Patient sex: F
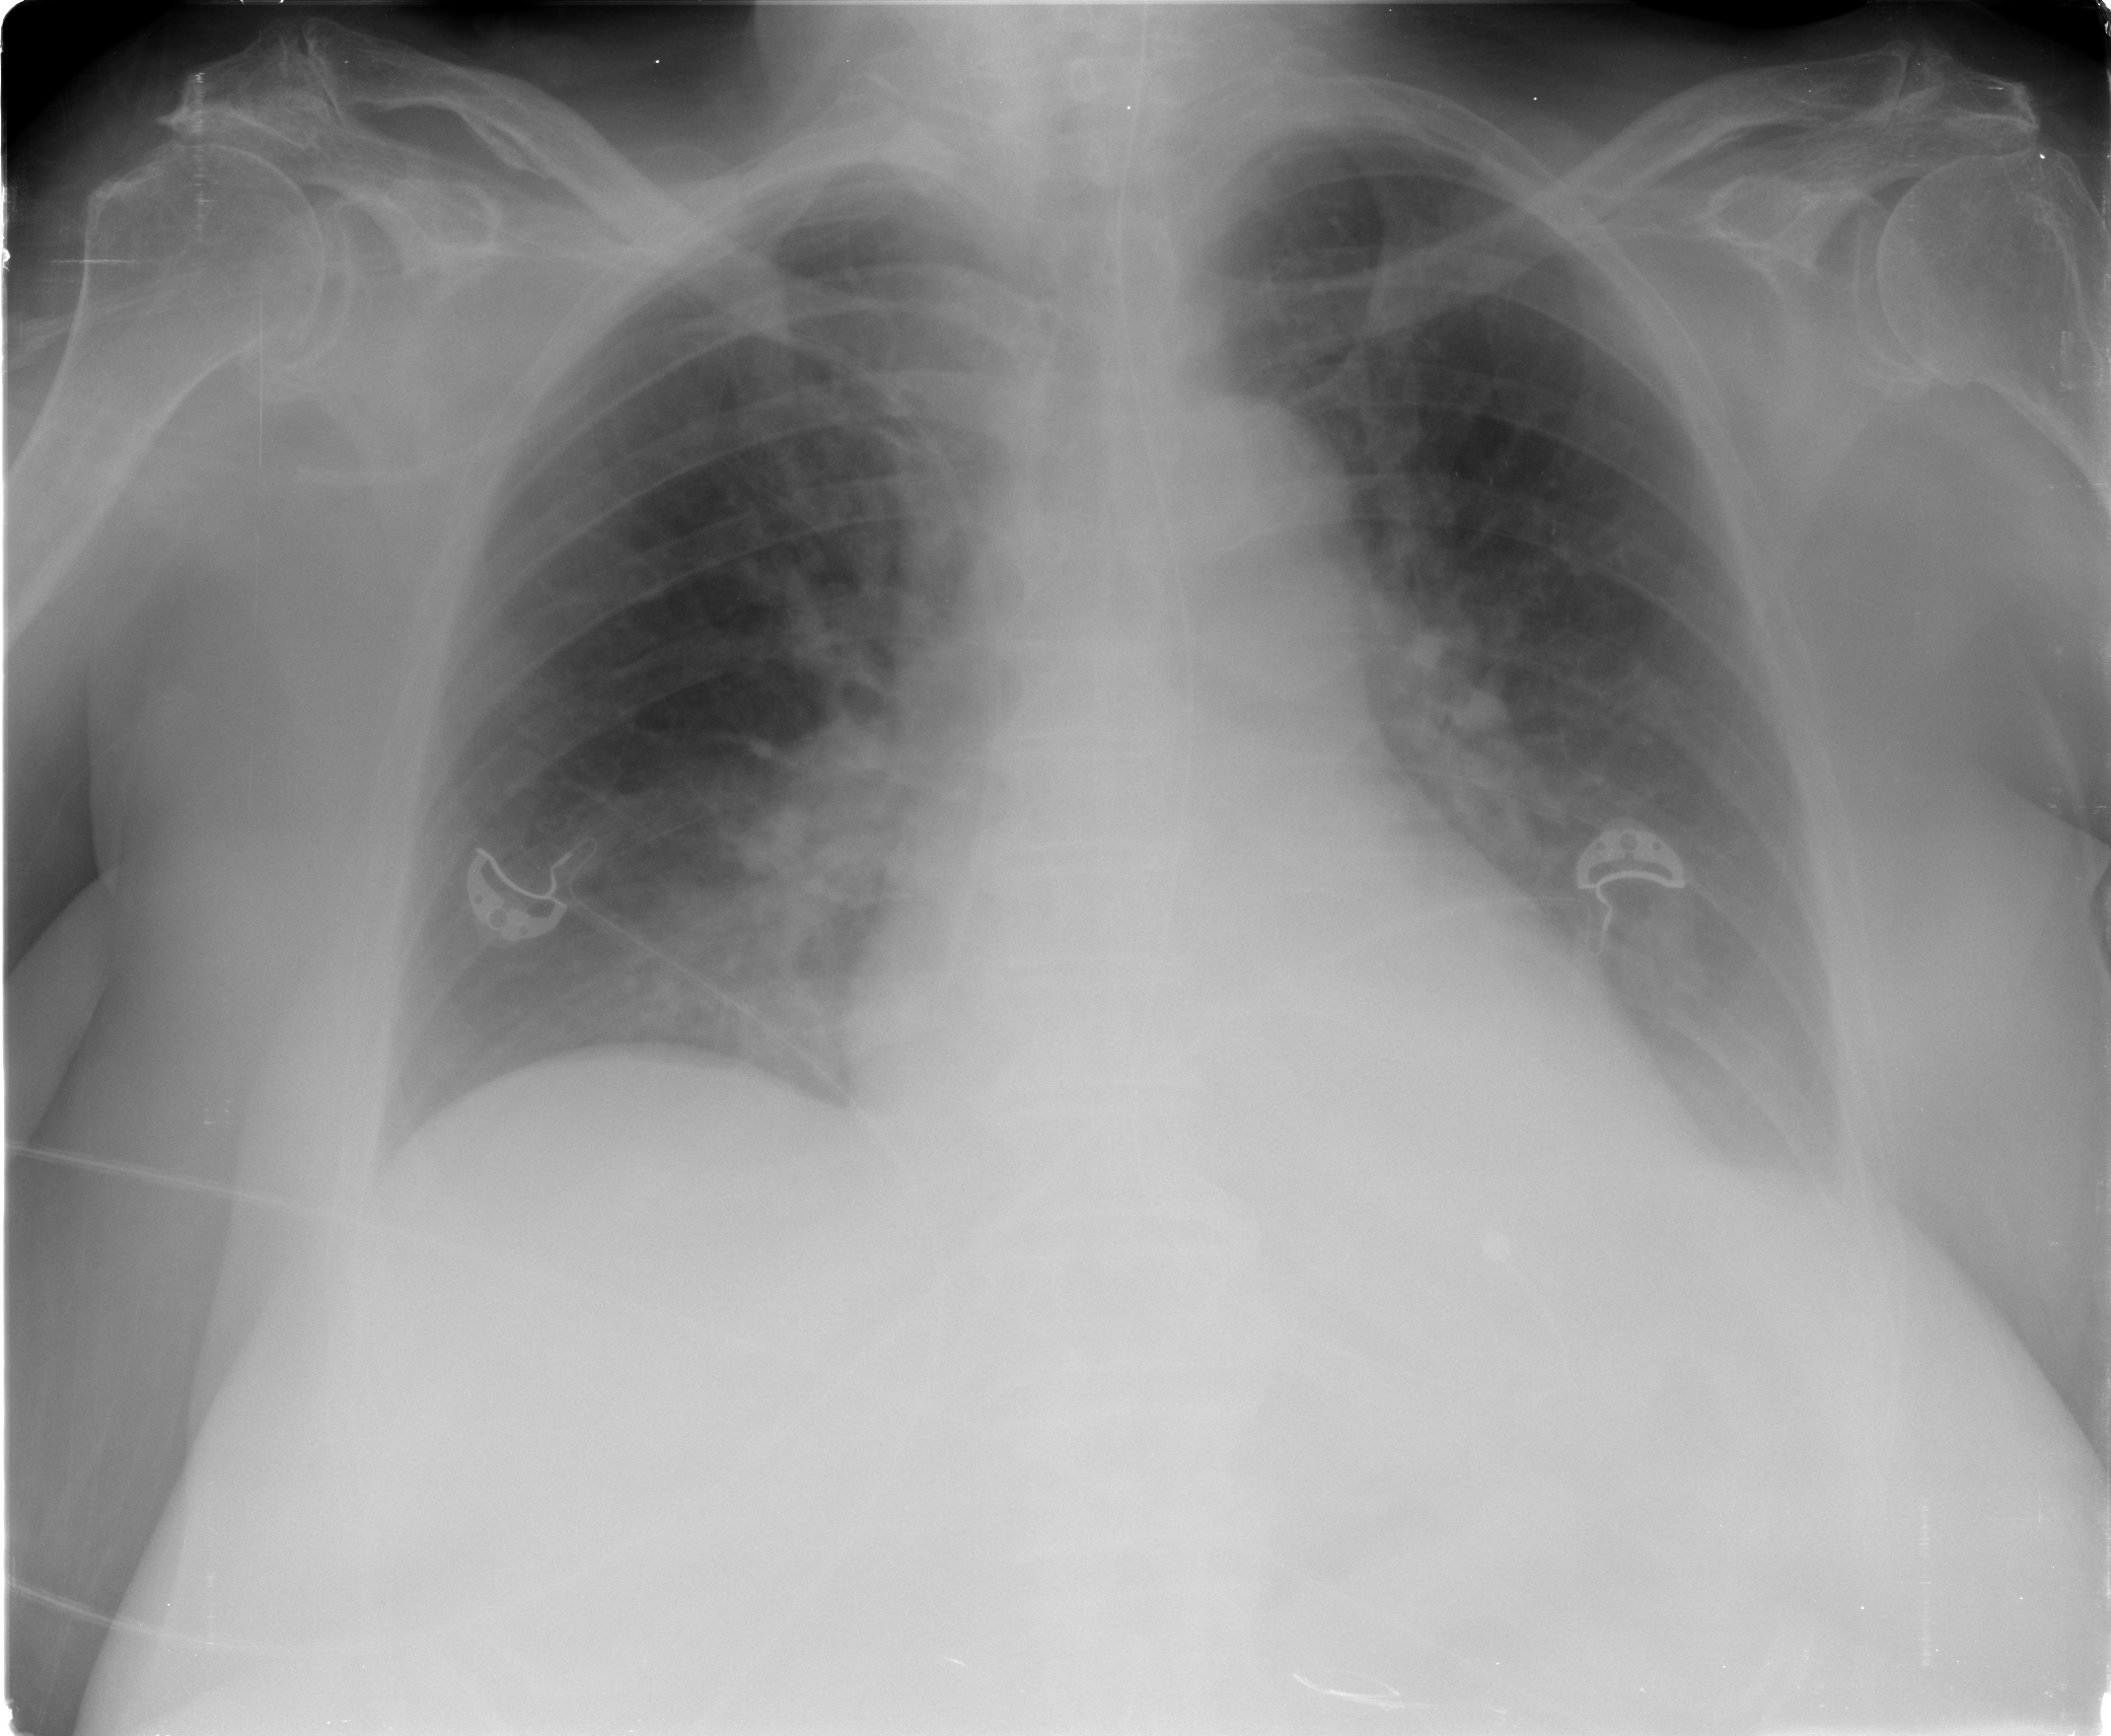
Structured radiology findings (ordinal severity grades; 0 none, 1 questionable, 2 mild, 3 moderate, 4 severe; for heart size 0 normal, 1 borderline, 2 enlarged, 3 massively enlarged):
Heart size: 2
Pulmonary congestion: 2
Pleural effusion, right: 0
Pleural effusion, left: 1
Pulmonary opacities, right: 0
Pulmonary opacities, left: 0
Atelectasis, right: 2
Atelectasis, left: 2